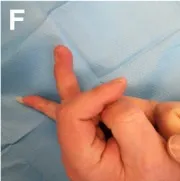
Follow-up of patient No. (E,F). Finger appearance at 22 weeks.
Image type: medical_photograph (skin_photograph)